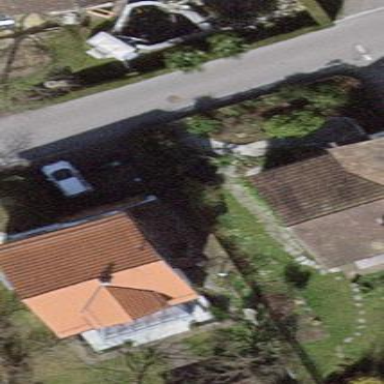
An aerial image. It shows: Detached building.